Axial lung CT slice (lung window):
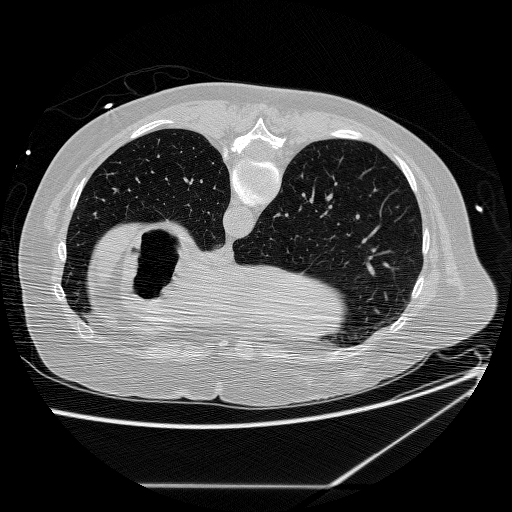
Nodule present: no